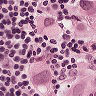
Metastatic tissue present: yes